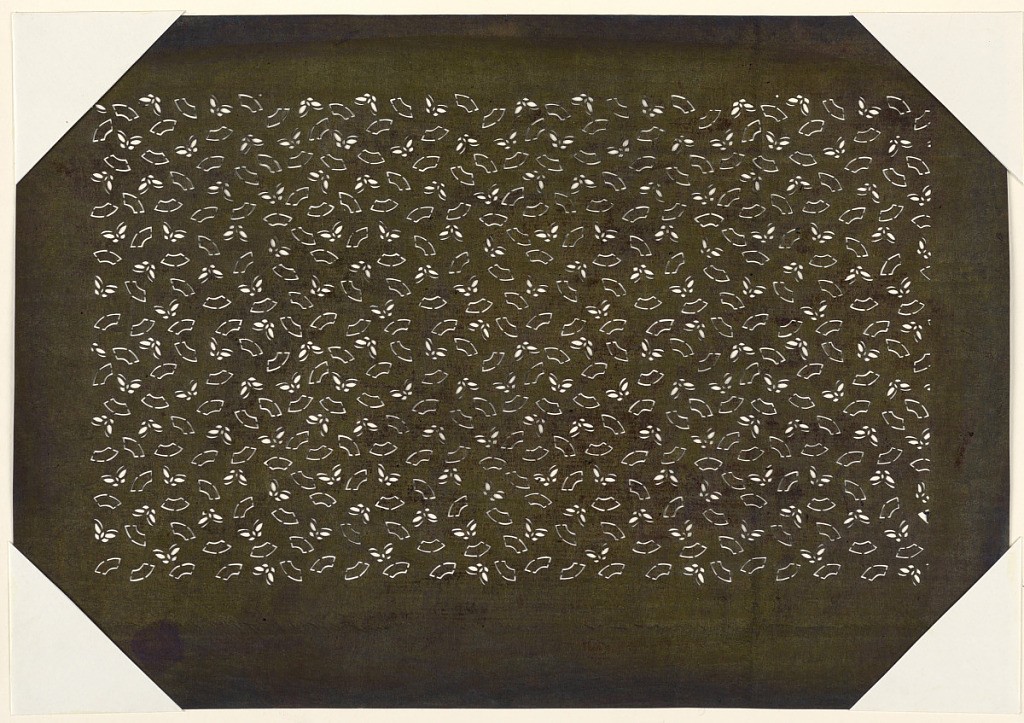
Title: Butterflies and Folding Fans
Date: late 18th - early 19th century
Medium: Mulberry paper (kozo washi) treated with fermented persimmon tannin (kakishibu)
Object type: Katagami
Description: Tiny butterflies and the top of a fan looks to have been punched out using a tool carved in the shape of these objects.